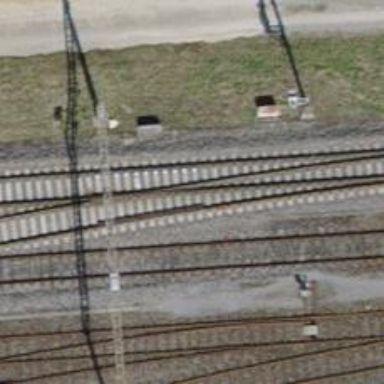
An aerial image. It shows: Siding railway track with electrified contact line.